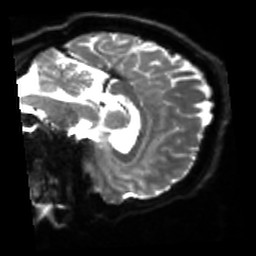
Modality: sbref
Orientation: sagittal
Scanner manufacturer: siemens
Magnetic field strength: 3 T
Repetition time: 4 s
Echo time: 0.0594 s